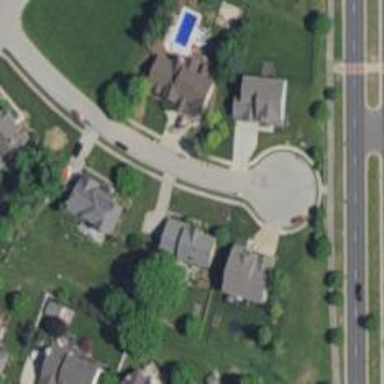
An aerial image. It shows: Residential road.